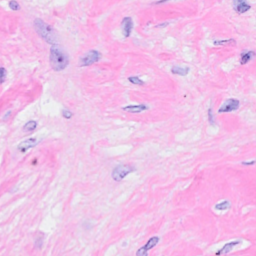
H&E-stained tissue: Breast